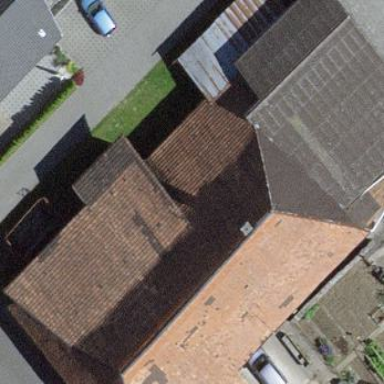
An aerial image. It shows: Rural barn.